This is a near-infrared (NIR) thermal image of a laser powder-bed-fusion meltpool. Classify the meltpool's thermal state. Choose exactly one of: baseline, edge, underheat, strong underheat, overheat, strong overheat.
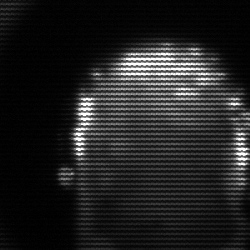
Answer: baseline